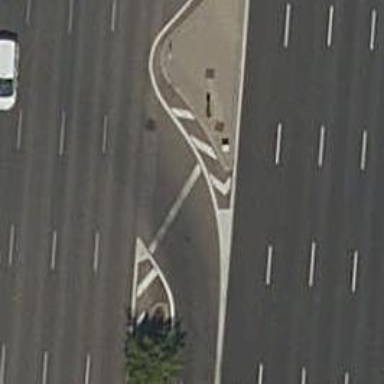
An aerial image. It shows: Road with traffic signals.